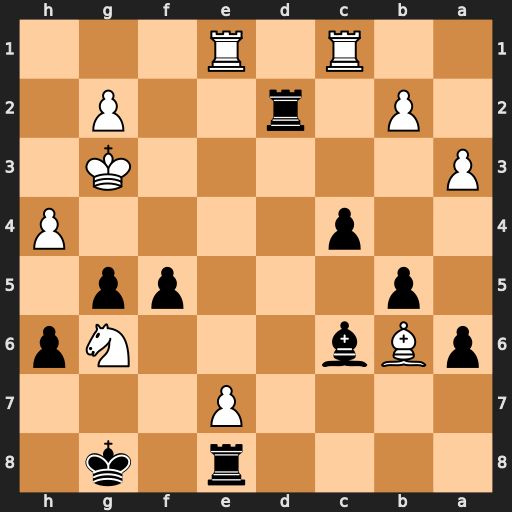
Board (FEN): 4r1k1/4P3/pBb3Np/1p3pp1/2p4P/P5K1/1P1r2P1/2R1R3
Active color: b
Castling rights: -
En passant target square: -
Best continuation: Rxg2+ Kh3 g4#